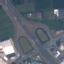
Label: Highway